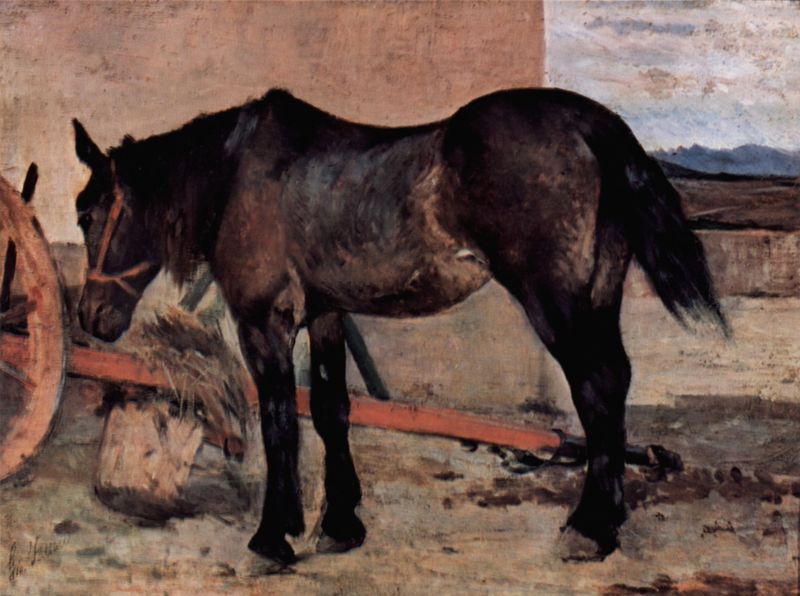
Titel: Pferd vor einem Wagen
Künstler: Giovanni Fattori
Standort: Livorno
Institution: Collezione Angiolini
Schlagwörter: berg, blau, dunkel, gemälde, himmel, kopf, schatten, wolken, landschaft, ocker, sand, braun, grau, hell, hintergrund, holz, ohr, profil, rücken, schwarz, stroh, ausblick, gebäude, haus, rot, tier, weg, wiese, beige, wand, steine, öl, ebene, erde, hügel, natur, weide, sonne, boden, land, auge, futter, ohren, arbeit, esel, genre, karren, pferd, sack, beine, fell, huf, hufe, mähne, rappe, schwanz, schweif, zaumzeug, zügel, kübel, ecke, acker, hafer, heu, berge, gebirge, mauer, bauernhof, hof, rast, kutsche, ziehen, rad, wagen, wagenrad, bauch, bauer, impression, hauswand, hinten, fütterung, geschirr, dreiviertel, seite, deichsel, maultier, muli, fuchs, schnauze, fressen, stall, dreck, landwirtschaft, brauner, halfter, stute, trog, morast, eimer, pflug, gaul, hengst, heuwagen, krippe, holztrog, kandarre, bsuch, hausmauer, hauseck, mähre, ackergaul, hausecke, kaltblut, wallach, hofe, futtersack, pferds, oferd, stall natur